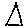
Label: triangle